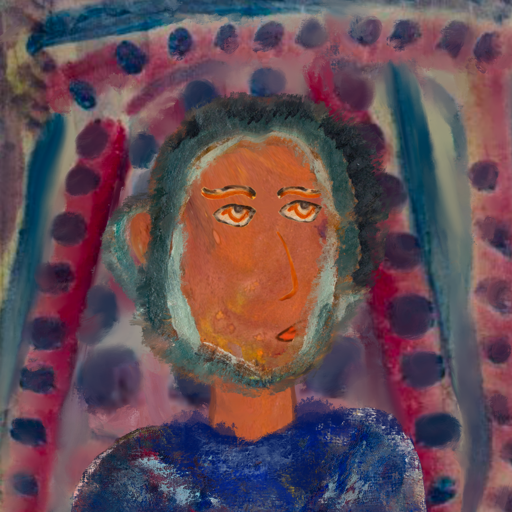
Background: HillGirl, Head And Neck Side: Mother_And_Son_Son, Face Side: Experience, Bust: Irani, Hair Side: Boggyland, Head Accessory: Blank, Second Necklace: Blank, Necklace: Blank, Baby: Blank